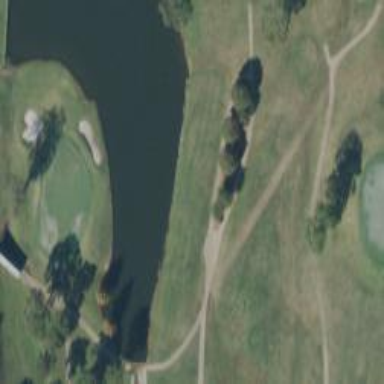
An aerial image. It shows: Service road designated as golf cart path.